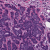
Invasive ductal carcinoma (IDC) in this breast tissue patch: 1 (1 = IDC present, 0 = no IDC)